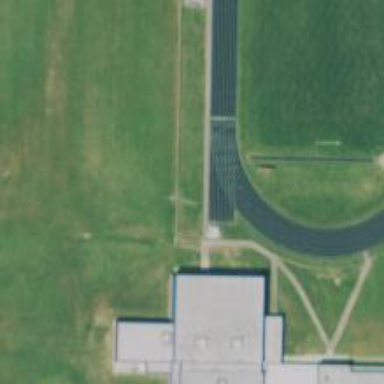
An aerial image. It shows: Athletic track located in leisure land area.